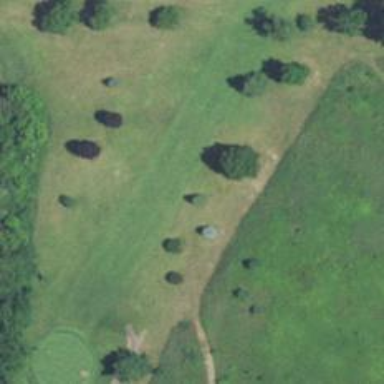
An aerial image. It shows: View of golf hole.